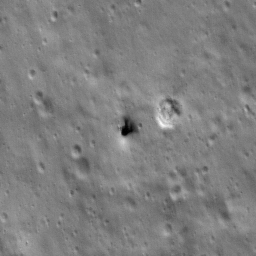
Pit: Stevinus 24
Host crater: Stevinus
Host type: impact_melt
Lunar coordinates: latitude -32.782, longitude 54.299